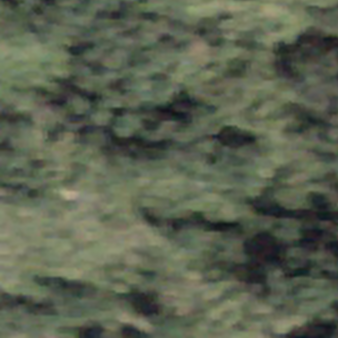
Label: other